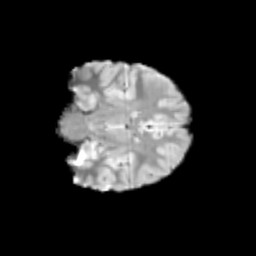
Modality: T2w
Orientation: coronal
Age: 9
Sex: female
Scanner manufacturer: siemens
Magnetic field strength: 3 T
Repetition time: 3.8 s
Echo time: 0.07 s